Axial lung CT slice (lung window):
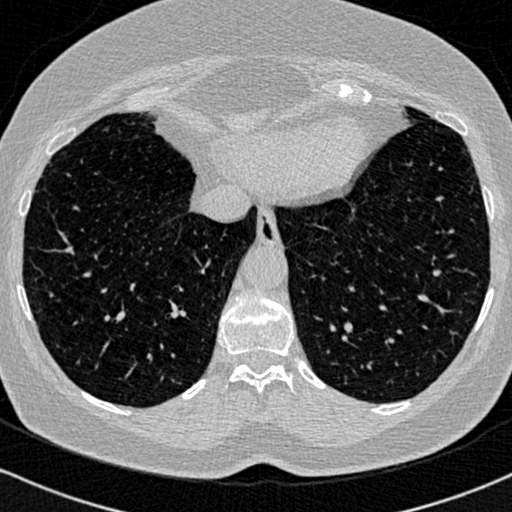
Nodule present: no